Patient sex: M
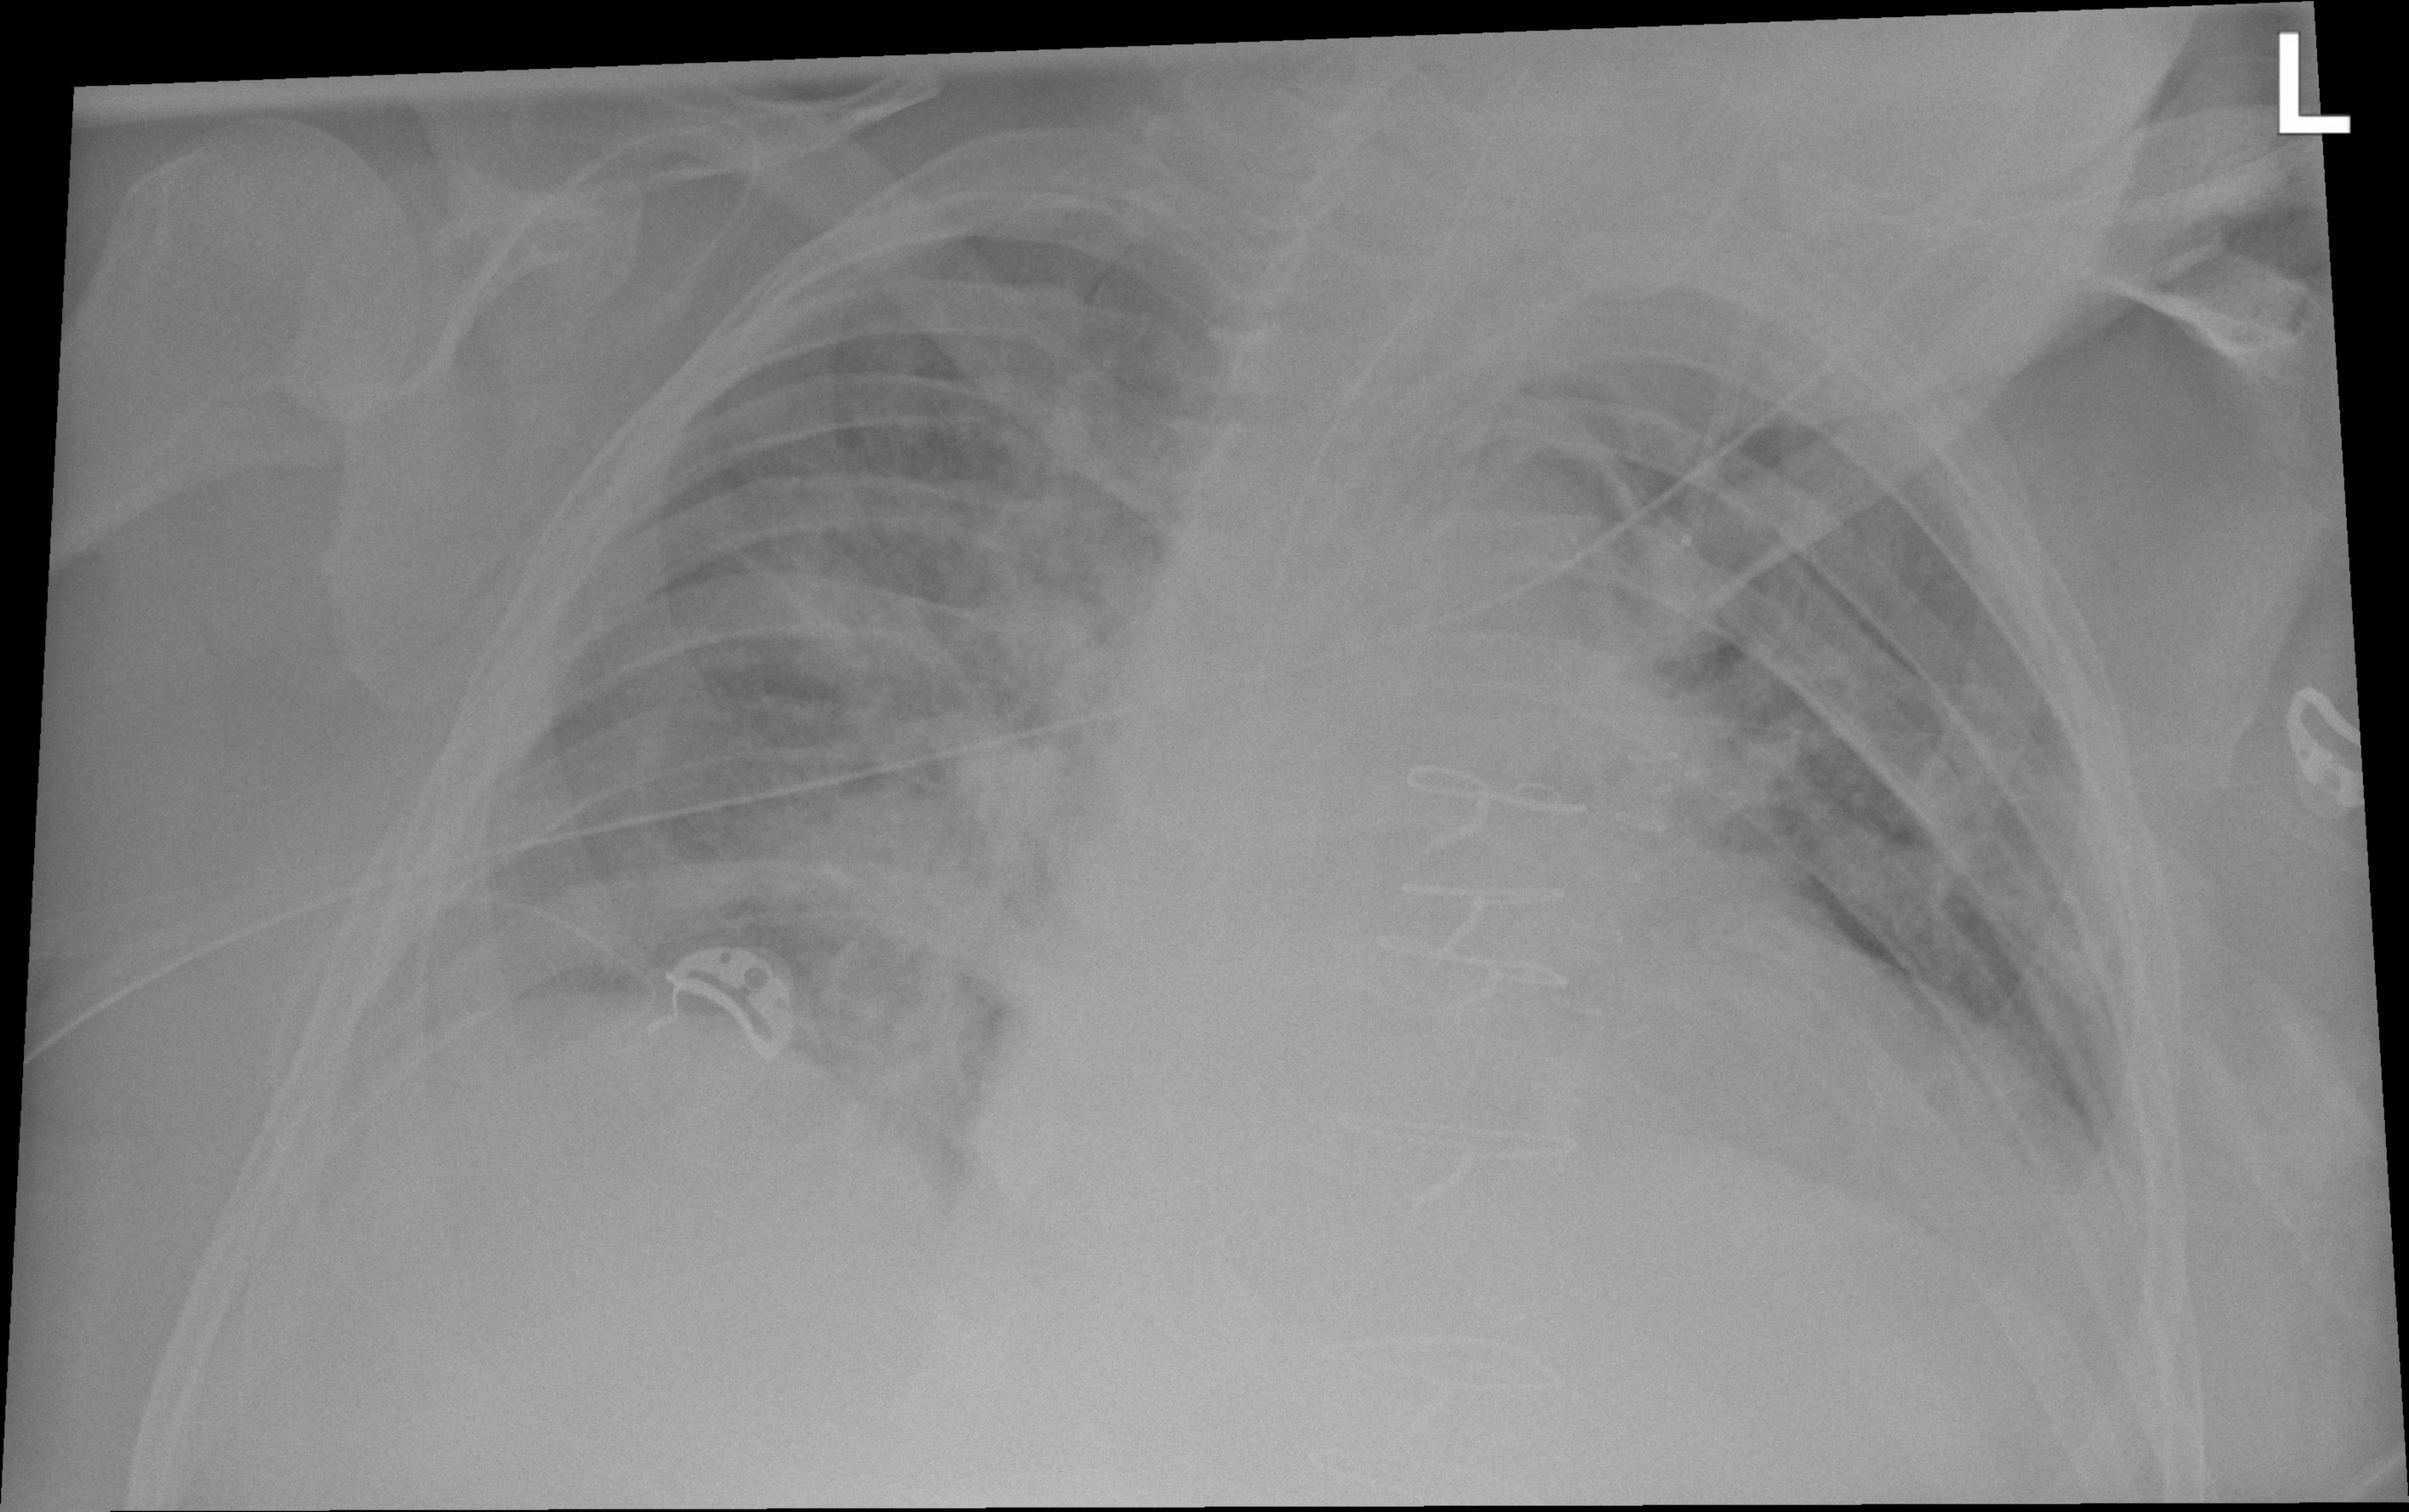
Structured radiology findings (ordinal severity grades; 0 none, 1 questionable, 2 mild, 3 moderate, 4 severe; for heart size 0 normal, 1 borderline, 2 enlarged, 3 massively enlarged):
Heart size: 2
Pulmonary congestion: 3
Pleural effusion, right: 0
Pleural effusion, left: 0
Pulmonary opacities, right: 3
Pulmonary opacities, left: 0
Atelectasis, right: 2
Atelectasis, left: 0